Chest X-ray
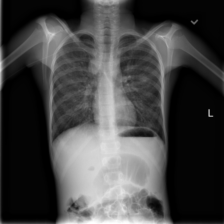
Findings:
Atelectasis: negative
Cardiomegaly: negative
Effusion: negative
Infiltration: positive
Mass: negative
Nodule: positive
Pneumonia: negative
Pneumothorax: negative
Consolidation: negative
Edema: negative
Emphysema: negative
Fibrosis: negative
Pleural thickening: negative
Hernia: negative